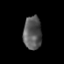
Tissue: prostate
Cell type: Fibroblasts
Senescence score: 0.7648
Nuclear area (px): 592
Mean DAPI intensity: 88.622